Question: I have some code:
'''
package main;
import java.awt.EventQueue;
import java.awt.Font;
import java.io.StringWriter;
import javax.swing.JFrame;
import javax.swing.JPanel;
import javax.swing.border.EmptyBorder;
import javax.swing.text.DefaultCaret;
import javax.swing.text.html.HTMLDocument;
import javax.swing.text.html.HTMLEditorKit;
import javax.swing.text.html.StyleSheet;
import javax.swing.GroupLayout;
import javax.swing.GroupLayout.Alignment;
import javax.swing.JScrollPane;
import javax.swing.JTextPane;
public class LogConsole extends JFrame {
private static final long serialVersionUID = 1L;
private JPanel contentPane;
private JTextPane logPane;
private HTMLDocument logDoc;
private HTMLEditorKit logKit;
/**
* Launch the application.
*/
public static void main(String[] args) {
EventQueue.invokeLater(new Runnable() {
public void run() {
try {
LogConsole test = new LogConsole();
test.setVisible(true);
test.log("<span>Hello 1</span><br/>"); //Test 1
test.log("<span>Hello 2</span><br/>"); //Test 2
test.log("<span>Hello 3</span><br/>"); //Test 3
test.log("<span>Hello </span>"); //Test 4
test.log("<span>world!</span>"); //Test 5
test.printHTML();
} catch (Exception e) {
e.printStackTrace();
}
}
});
}
/**
* Log some data...
* @param str
*/
public void log(String s){
s = s.replaceAll("
", "<br/>");
try {
logKit.insertHTML(logDoc, logDoc.getLength(), s, 0, 0, null);
} catch (Exception e) {
e.printStackTrace();
}
}
public void printHTML(){
try{
StringWriter writer = new StringWriter();
logKit.write(writer, logDoc, 0, logDoc.getLength());
String s = writer.toString();
System.out.println(s);
} catch (Exception ex) {
ex.printStackTrace();
}
}
public void clearLog(){
try {
logPane.setText("");
} catch (Exception e) {
e.printStackTrace();
}
}
/**
* Create the frame.
*/
public LogConsole() {
setDefaultCloseOperation(JFrame.EXIT_ON_CLOSE);
setBounds(100, 100, 450, 300);
contentPane = new JPanel();
contentPane.setBorder(new EmptyBorder(5, 5, 5, 5));
setContentPane(contentPane);
JScrollPane scrollPane = new JScrollPane();
GroupLayout gl_contentPane = new GroupLayout(contentPane);
gl_contentPane.setHorizontalGroup(
gl_contentPane.createParallelGroup(Alignment.LEADING)
.addGroup(gl_contentPane.createSequentialGroup()
.addContainerGap()
.addComponent(scrollPane, GroupLayout.DEFAULT_SIZE, 404, Short.MAX_VALUE)
.addContainerGap())
);
gl_contentPane.setVerticalGroup(
gl_contentPane.createParallelGroup(Alignment.LEADING)
.addGroup(gl_contentPane.createSequentialGroup()
.addContainerGap()
.addComponent(scrollPane, GroupLayout.DEFAULT_SIZE, 229, Short.MAX_VALUE)
.addContainerGap())
);
logPane = new JTextPane();
logPane.setContentType("text/html");
logPane.setEditable(false);
scrollPane.setViewportView(logPane);
contentPane.setLayout(gl_contentPane);
DefaultCaret caret = (DefaultCaret)logPane.getCaret();
caret.setUpdatePolicy(DefaultCaret.ALWAYS_UPDATE);
logDoc = (HTMLDocument) logPane.getDocument();
logKit = (HTMLEditorKit) logPane.getEditorKit();
Font font = new Font("Consolas", Font.PLAIN, 14);
String bodyRule = String.format("body{font-family:%s;font-size:%spt",
font.getFamily(), font.getSize());
StyleSheet style = logDoc.getStyleSheet();
style.addRule(bodyRule);
}
}
'''

I want to log some data from my app to a JTextPane, but I have some trouble with it.
First, when I add two span tag on two 'log()' statement, it place a new line betwwen it (see Test4 - Test5).
So I think that JTextPane doesn't support inline tag, and all tag are block tag.
It's not a matter because each data log on each line is very 'good idle', you don't need to add "<br/>" on each data log, but I prefer to handle it myself
And if I insert 3 'log()' statement with "<br/>" at each log data (Test 1,2,3),
Line 1 write "Hello 1" and a new line, and a new line again.
Line 2 write "Hello 2" and one new line only
Line 3 write "Hello 3" and one new line
But Test1 and Test 2 have same statement form, and it produce two different way, why?
And if I change Test 2 to:
'''
test.log("<span>Hello 2</span>"); //Test 2
'''
It doesn't change the result!!!
Any one can explain these problem for me?
And how to fix these problem.
Thanks
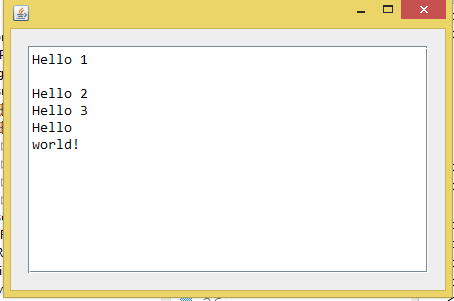
Answer: The problem is not inserting span but your using insertHTML() which creates kind of surrounding paragrapph element.
The call works fine and does not create 2 lines
'''
test.log("<span>Hello </span><span>World</span>");
'''
Try this instead
'''
public void log(String s){
s = s.replaceAll("
", "<br/>");
try {
// logKit.insertHTML(logDoc, logDoc.getLength(), s, 0, 0, null);
logDoc.insertAfterEnd(logDoc.getCharacterElement(logDoc.getLength()), s);
} catch (Exception e) {
e.printStackTrace();
}
}
'''